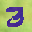
Label: 3